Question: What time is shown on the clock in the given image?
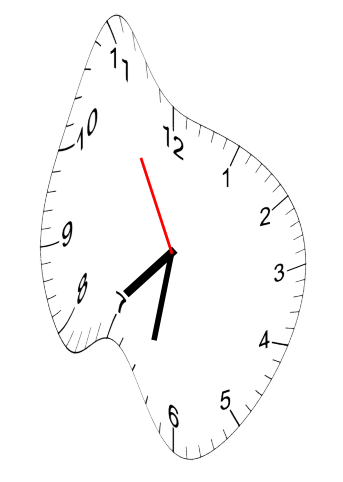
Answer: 07:31:55